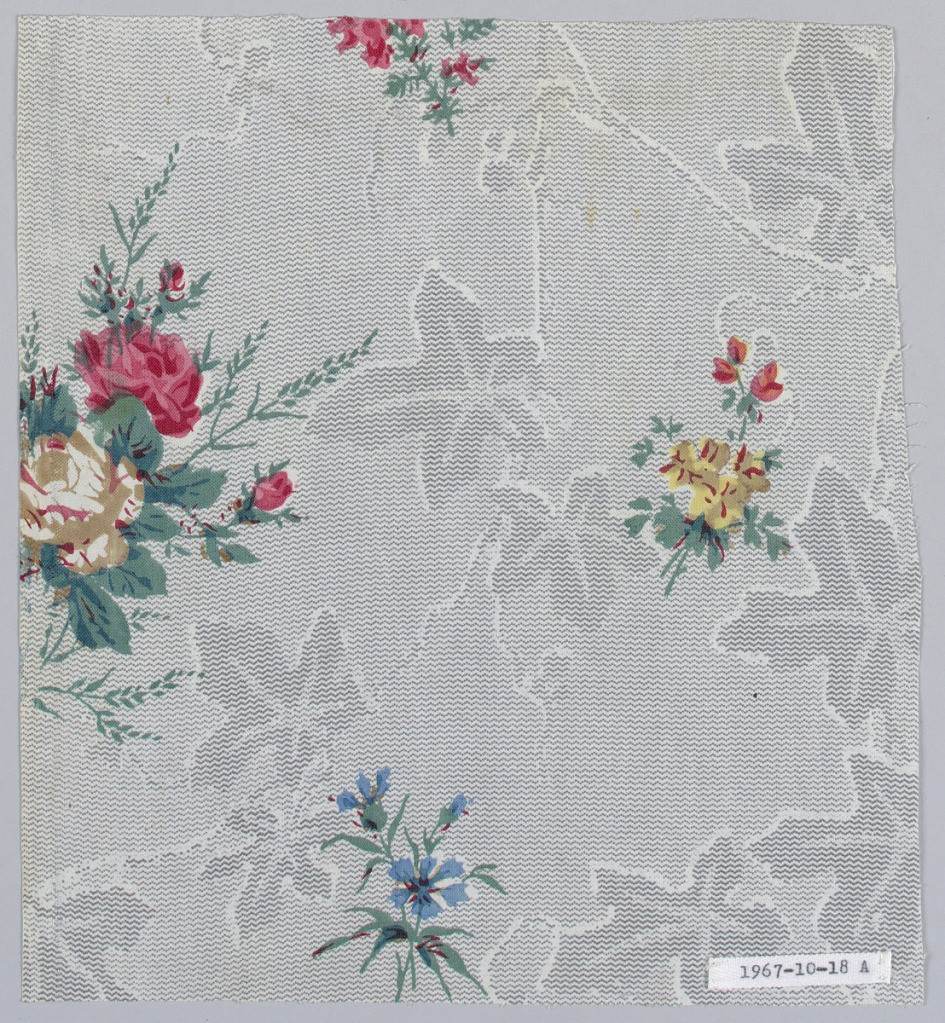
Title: Textile
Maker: Schwartz-Huguenin
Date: mid-19th century
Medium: cotton Technique: printed on plain weave
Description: A) Ground molotte printed in grey in zig-zag and meandering ivy pattern; over-printed with detached flower clusters in pink, blue, yellow and green. B) Similar ground, smaller vine; over-printed with large floral sprays and detached rosebuds in reds, pinks, yellow, blue and greens.